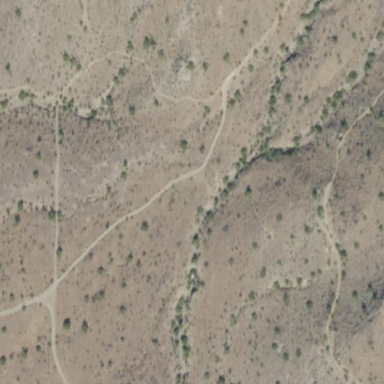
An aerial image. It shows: Dirt path.